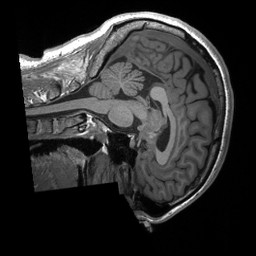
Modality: T1w
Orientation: sagittal
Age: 34
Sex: male
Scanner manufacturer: siemens
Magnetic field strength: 3 T
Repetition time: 2.4 s
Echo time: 0.00224 s